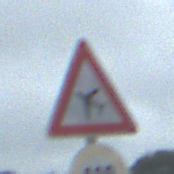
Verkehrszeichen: FlugbetriebRechts
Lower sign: Geschwindigkeit110
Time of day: Midday
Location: Outdoor (Suburban)
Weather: Overcast
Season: NotSpecified
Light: Natural